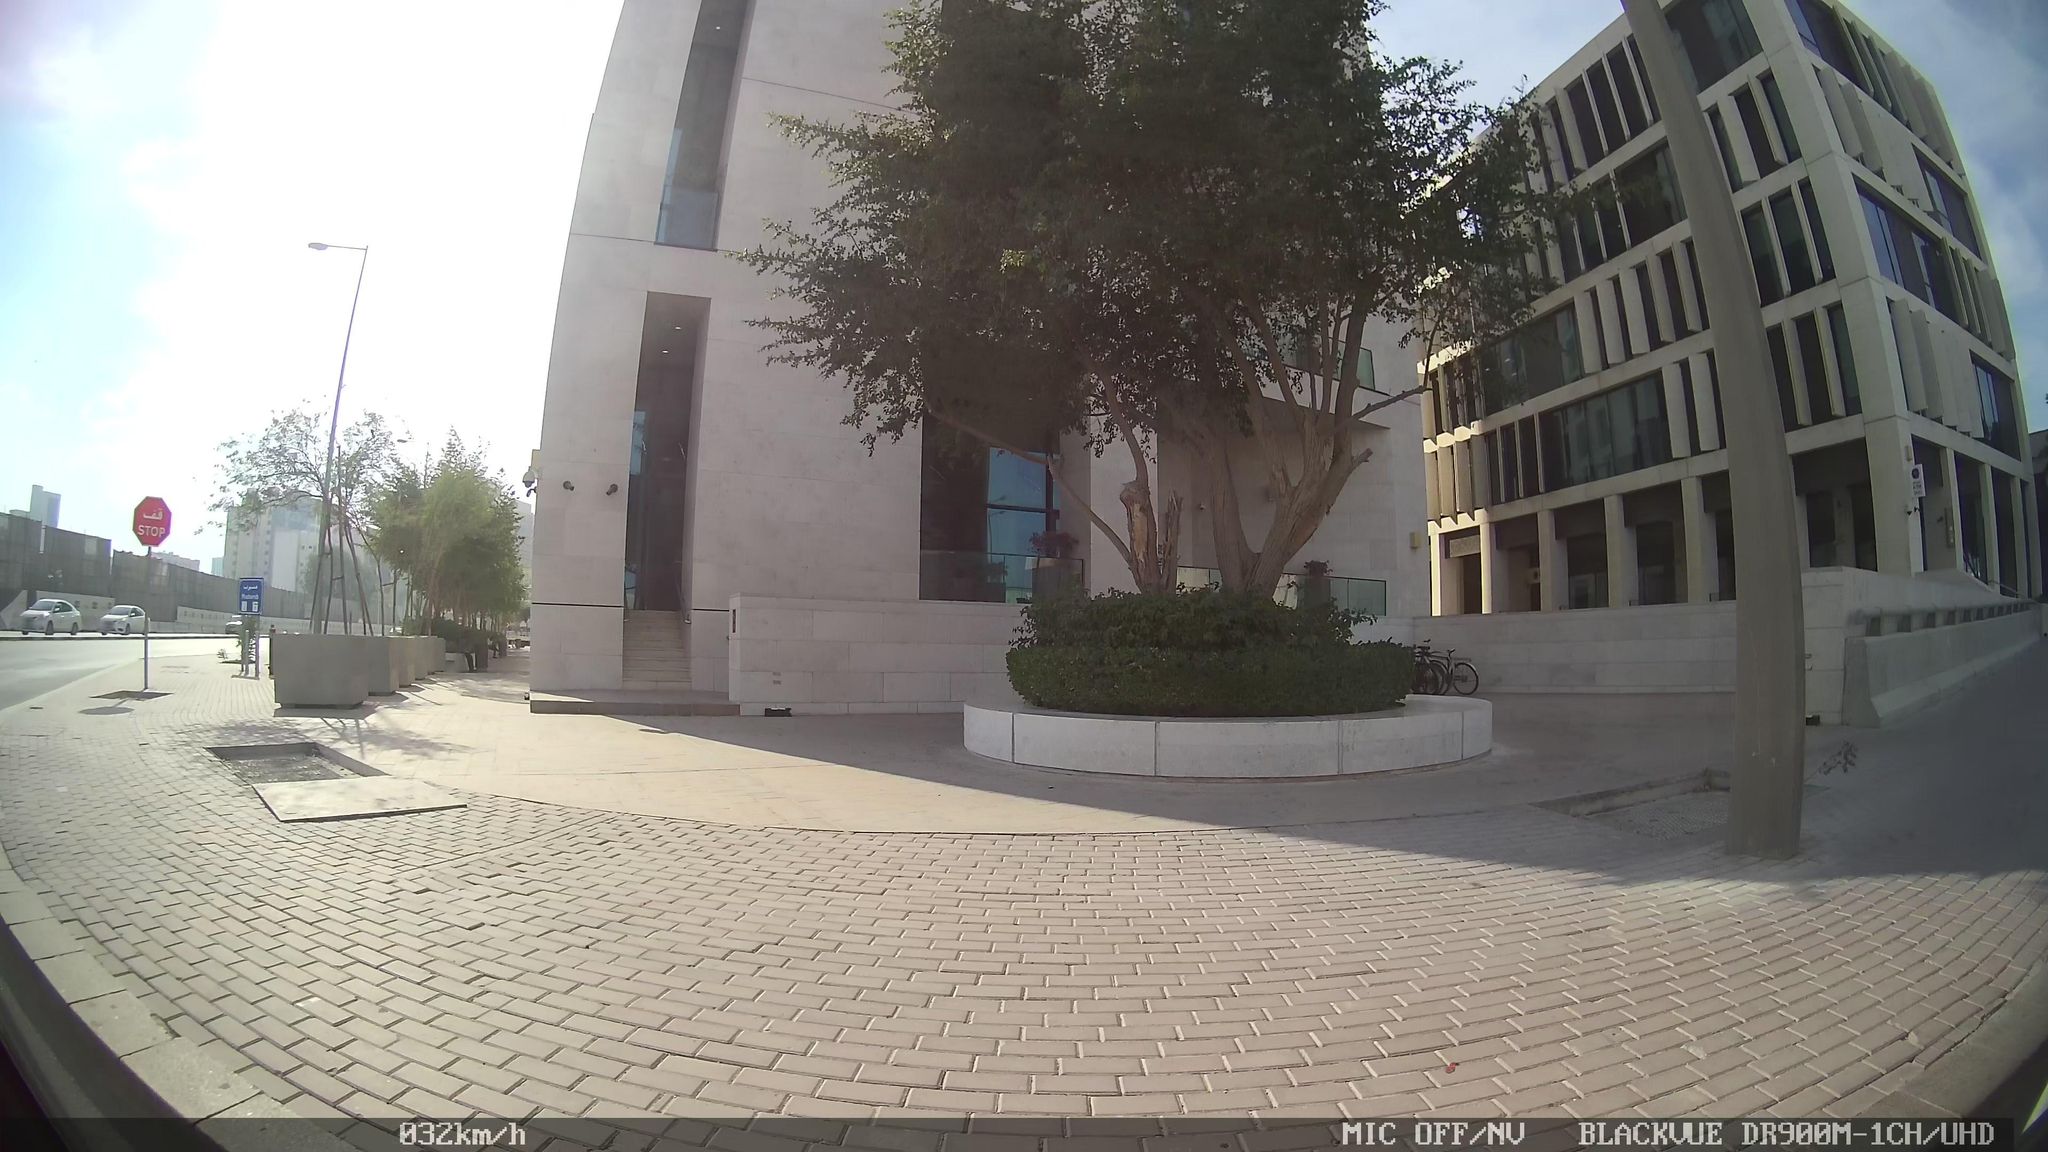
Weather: clear
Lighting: day
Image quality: good
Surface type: walking surface
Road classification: tertiary, tertiary_link
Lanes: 2, 1
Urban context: urban centre
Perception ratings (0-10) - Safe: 6.05, Lively: 6.79, Beautiful: 6.61, Boring: 4.25, Depressing: 6.38, Wealthy: 6.95